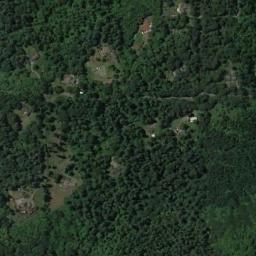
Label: forest